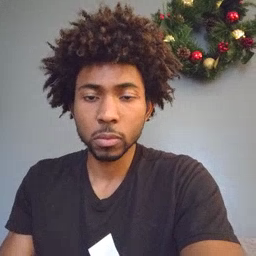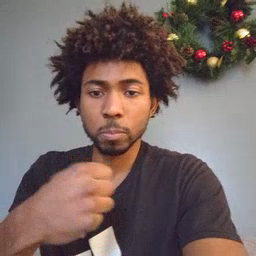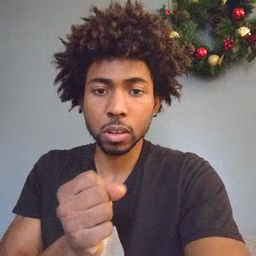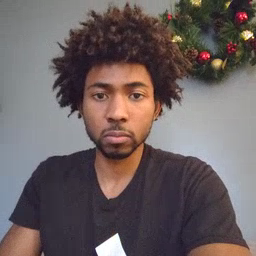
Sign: make